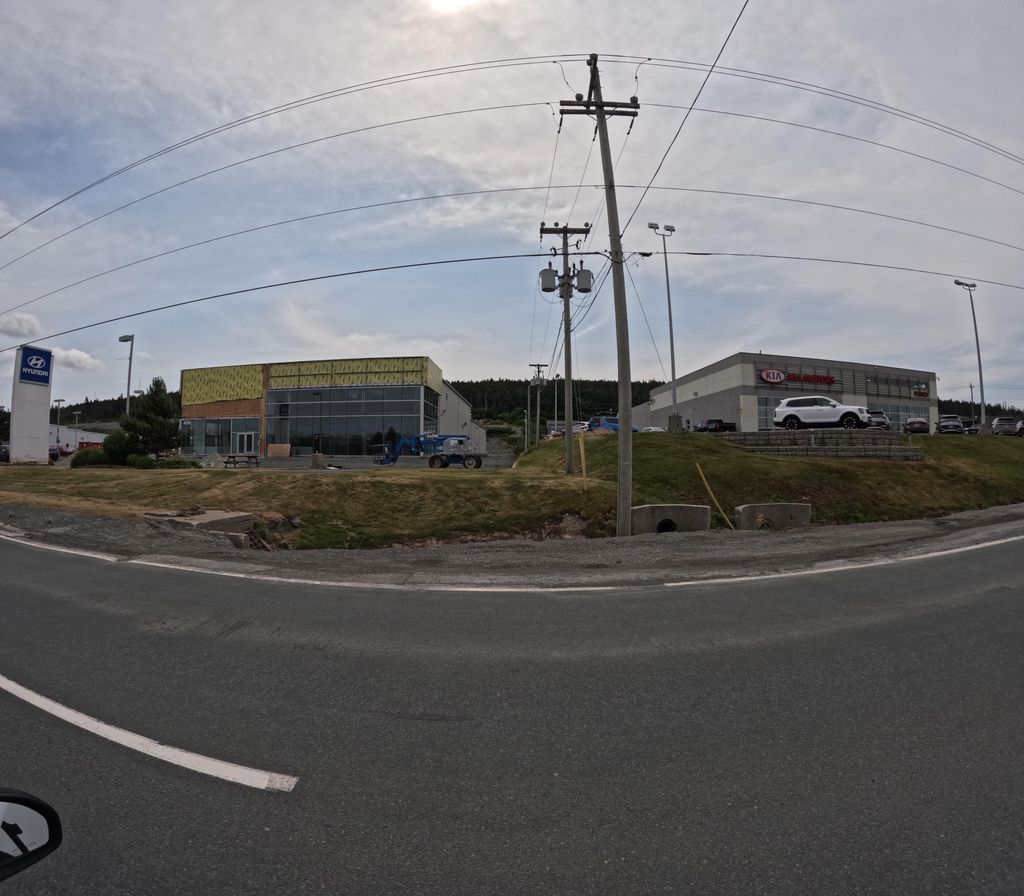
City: st_johns